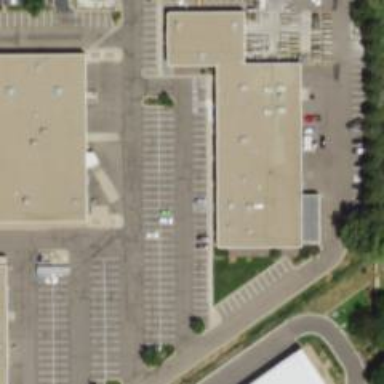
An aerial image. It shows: Parking space.